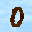
Label: 0